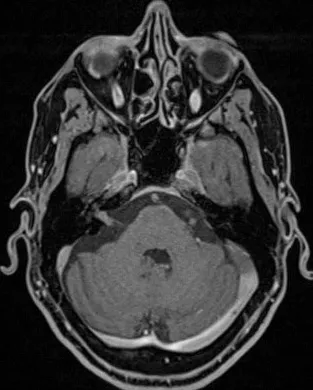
7th and 8th cranial nerves.
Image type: radiology (mri)